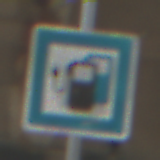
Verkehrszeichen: LadestationFuerElektrofahrzeuge
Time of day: Midday
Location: Roofed (Beach)
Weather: Overcast
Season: NotSpecified
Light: Natural